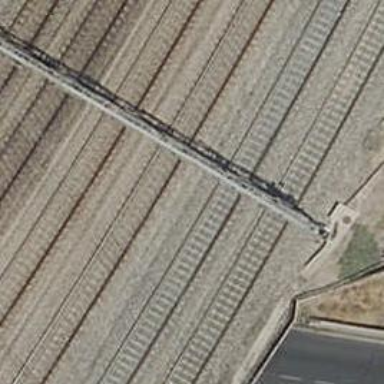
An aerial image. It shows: Bridge over electrified railway with contact lines.